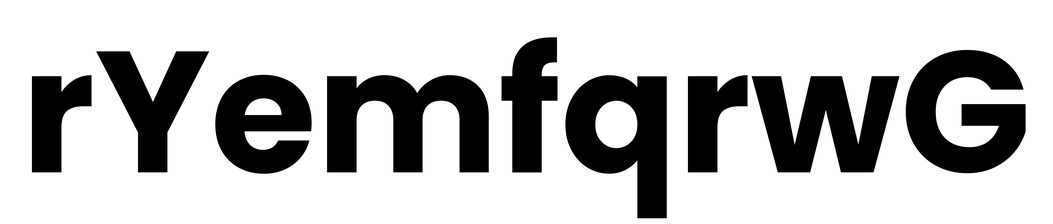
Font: Poppins-Bold